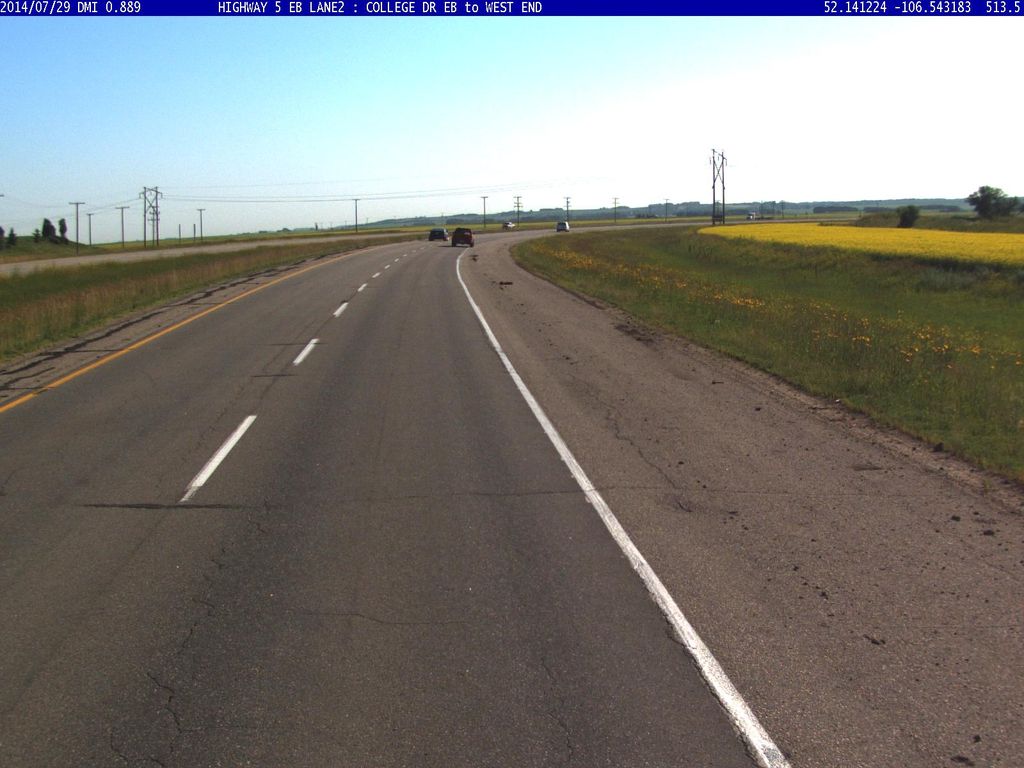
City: saskatoon